Interaction volume radius: 10 \u00c5
Interaction volume height: 45 \u00c5
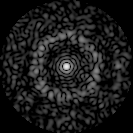
Disorder parameter: 0.8062